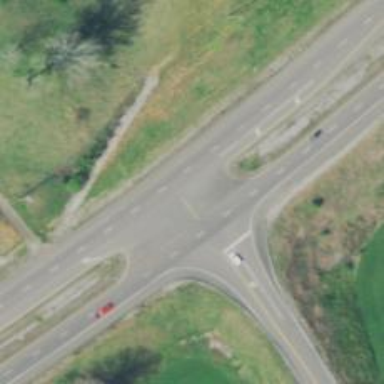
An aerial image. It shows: Primary highway.